Field crop: maize
Growth stage: 2
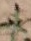
Species: atriplex